Question: <URL>. When I debug this code in chrome, statement in second 'if' is not executed. But when I debug it in Firefox, the statement in second 'if' is executed.

'''
angular.module('optionsExample', [])
.controller('ExampleController', ['$scope', function($scope) {
debugger;
if(true){
$scope.name = 'Foo';
}
if(false){
$scope.name = 'lol';
}
}]);
'''
Firefox version: 35.0.1
Chrome version: 41.0.2272.101 m
Why does it happen?
Also tested in Firefox 36.0.4, Same problem.
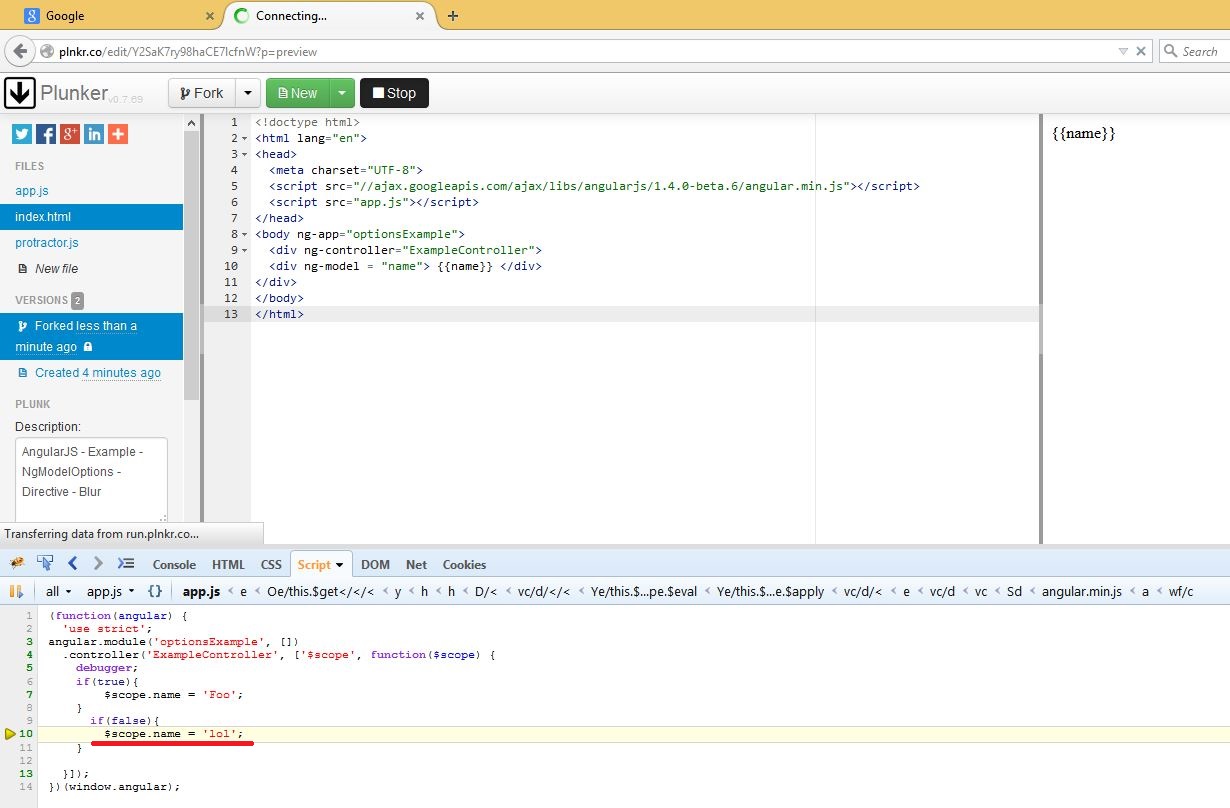
Answer: This maybe a bug or it may just be how they designed it. But this seems to do with how the debugger deals with if statement conditions it can readily evaluate, and the code styling used (K&R, Allman, 1TBS, etc)

Lines of code that can have breakpoints set to them are shaded green, and ones that cannot are shaded gray by the debugger.
Simply put the debugger does not highlight if statement lines (and maybe even other control statement lines) that it can readily tell have a true/false condition. When setting a breakpoint the breakpoint will be put on the next breakable line of code instead.
In the case of blocks that use 1TBS/OTBS or K&R style formatting the debugger will highlight the first breakable line within the if block instead of the actual if statement line. This gives the false impression that the code inside false condition if statements are going to be executed next.
In the case of blocks that use Allman style formatting the debugger will not highlight any part of the if statement or code block when stepping through. And if you try to put a code break on the if statement it will skip the entire block and put the breakpoint on the next breakable line.
When the if statements do not use conditions that the debugger can readily read as true/false the debugger acts as expected.
Demo to test
'''
debugger;
var one = true;
var two = false;
//Allman Style
if(one)
{
console.log("Truth");
}
if(two)
{
console.log("false");
}
if(true)
{
console.log("Truth");
}
if(false)
{
console.log("false");
}
//1TBS/OTBS Style
if(one){
console.log("Truth");
}
if(two){
console.log("false");
}
if(true){
console.log("Truth");
}
if(false){
console.log("false");
}
'''